Field crop: tomato
Growth stage: 1
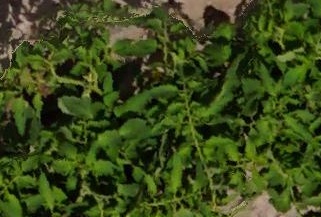
Species: tomato